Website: ulta-beauty
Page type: store-pickup
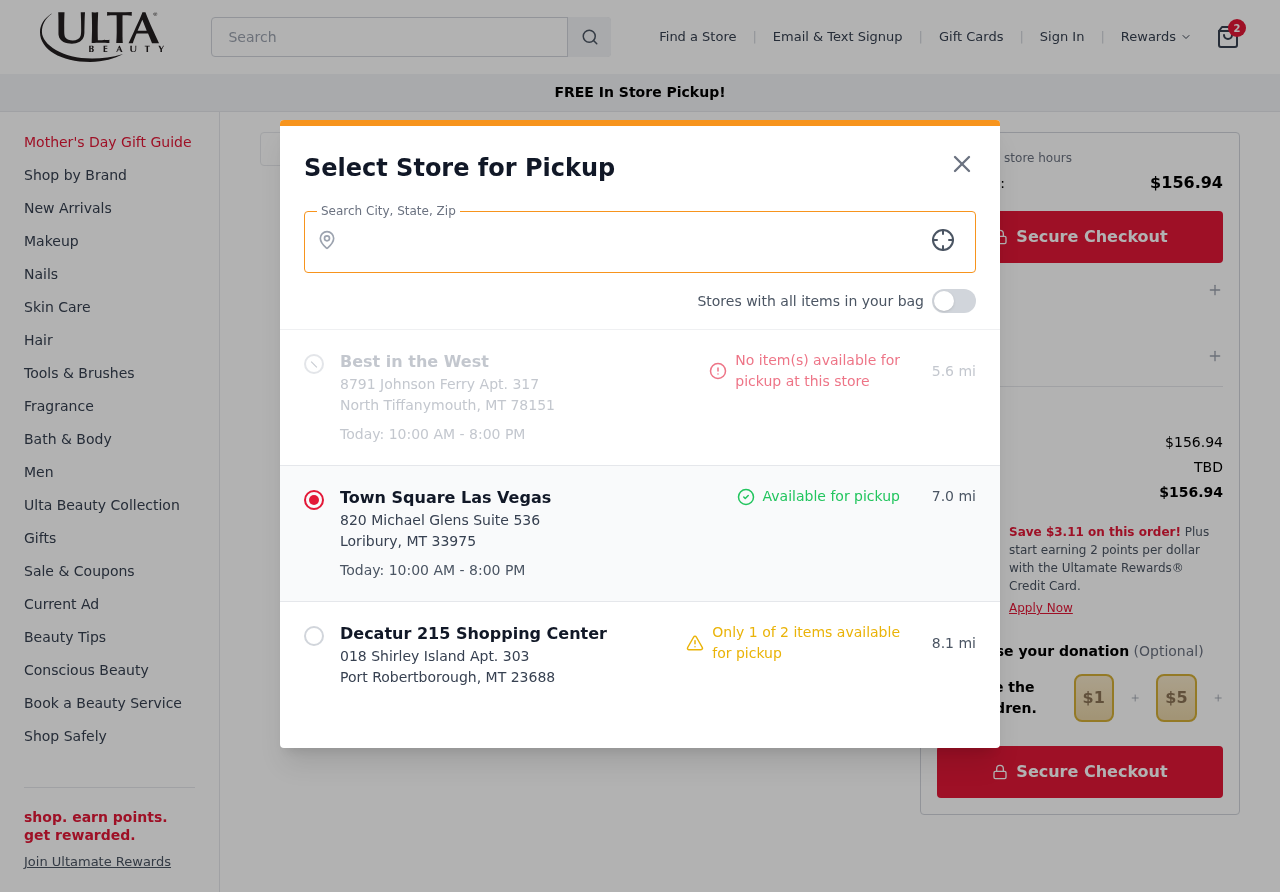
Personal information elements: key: PII_CITY
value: Williamchester
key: PII_LOCATION1_CITY_STATE_ZIP
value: North Tiffanymouth, MT 78151
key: PII_LOCATION1_NAME
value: Best in the West
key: PII_LOCATION1_STREET
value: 8791 Johnson Ferry Apt. 317
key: PII_LOCATION2_CITY_STATE_ZIP
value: Loribury, MT 33975
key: PII_LOCATION2_NAME
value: Town Square Las Vegas
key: PII_LOCATION2_STREET
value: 820 Michael Glens Suite 536
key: PII_LOCATION3_CITY_STATE_ZIP
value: Port Robertborough, MT 23688
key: PII_LOCATION3_NAME
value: Decatur 215 Shopping Center
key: PII_LOCATION3_STREET
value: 018 Shirley Island Apt. 303
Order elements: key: ORDER_NUM_ITEMS
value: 2
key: ORDER_TOTAL
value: $156.94
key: ORDER_SUBTOTAL
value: $156.94
Search elements: key: HEADER_SEARCH
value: Search
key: SEARCH_STORE_LOCATION
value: Williamchester